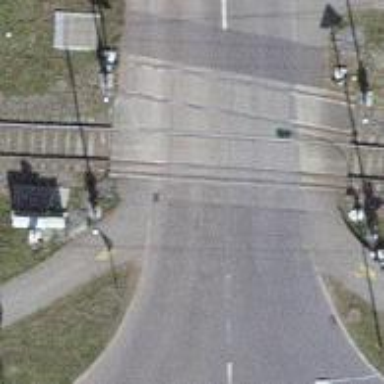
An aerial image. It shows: Level crossing with lights. The barriers at the crossing are of double half type.